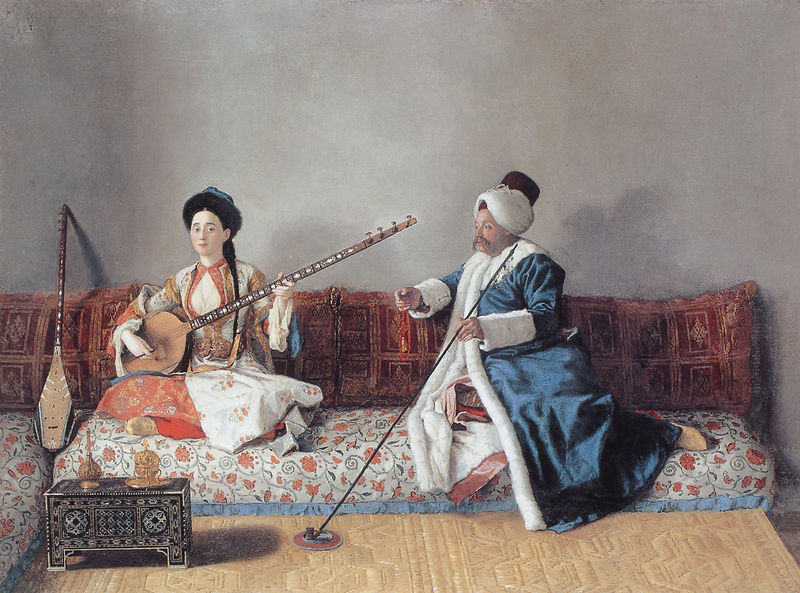
Titel: M. Levett und Mlle. Glavany auf einem Diwan
Künstler: Jean-Etienne Liotard
Institution: Paris, Musée du Louvre
Schlagwörter: blau, mann, frau, rot, teppich, wand, hermelin, pelz, mantel, sitzend, gitarre, musik, sofa, genremalerei, unterhaltung, zwei, schuhe, kissen, polster, zopf, pfeife, rauchen, tee, diwan, orient, orientalisch, geisha, scheich, herrscher, pölster, harem, turban, islam, osmanisch, sultan, ost, zitter, osmanisches reich, sitar, osmanien, 19. jahrhundert, 18. jahrhundert, sittar